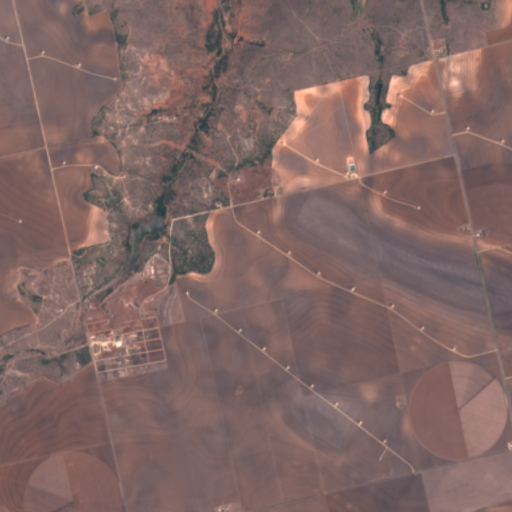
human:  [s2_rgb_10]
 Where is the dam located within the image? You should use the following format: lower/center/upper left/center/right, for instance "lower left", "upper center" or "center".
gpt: The dam is located in the center left of the image.
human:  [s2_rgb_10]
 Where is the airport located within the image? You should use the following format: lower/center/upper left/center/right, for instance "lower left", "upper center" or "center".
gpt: There is no airport in the image.